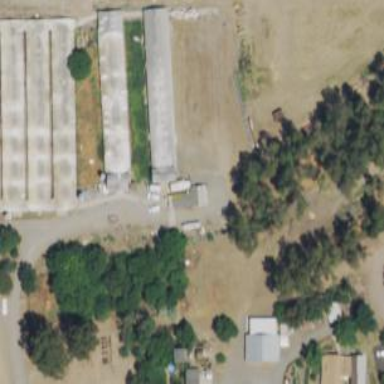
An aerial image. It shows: Farmyard area.